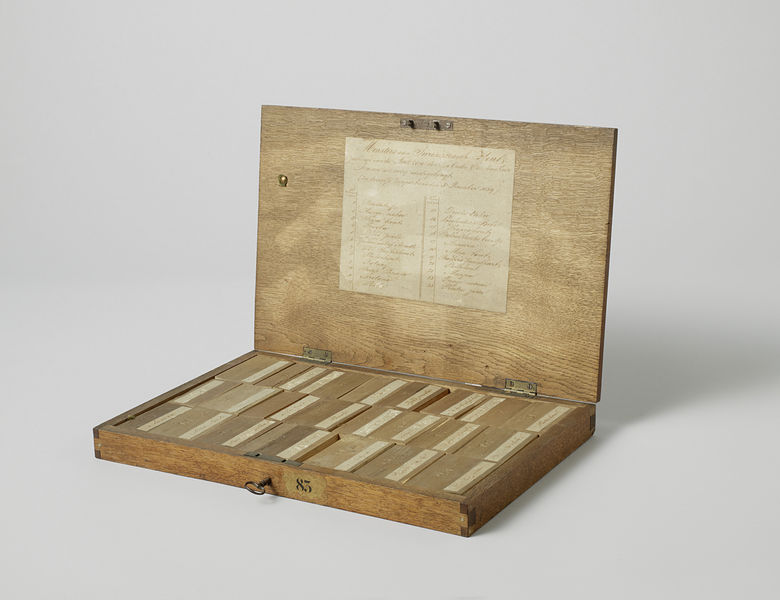
Titel: Kistje met drie en twintig houtmonsters van Suriname
Standort: Amsterdam
Institution: Rijksmuseum
Schlagwörter: dunkelbraun, holz, schrift, hellbraun, rechtecke, deckel, kiste, maserung, scharnier, sammlung, schlüssel, sortiment, hellbrau, 85, spielkasten